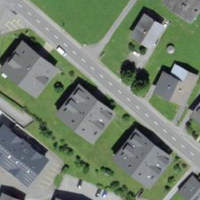
EUNIS habitat code: 54
Species observed at this site:
Astrantia major